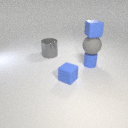
small blue rubber cylinder below small blue rubber cube